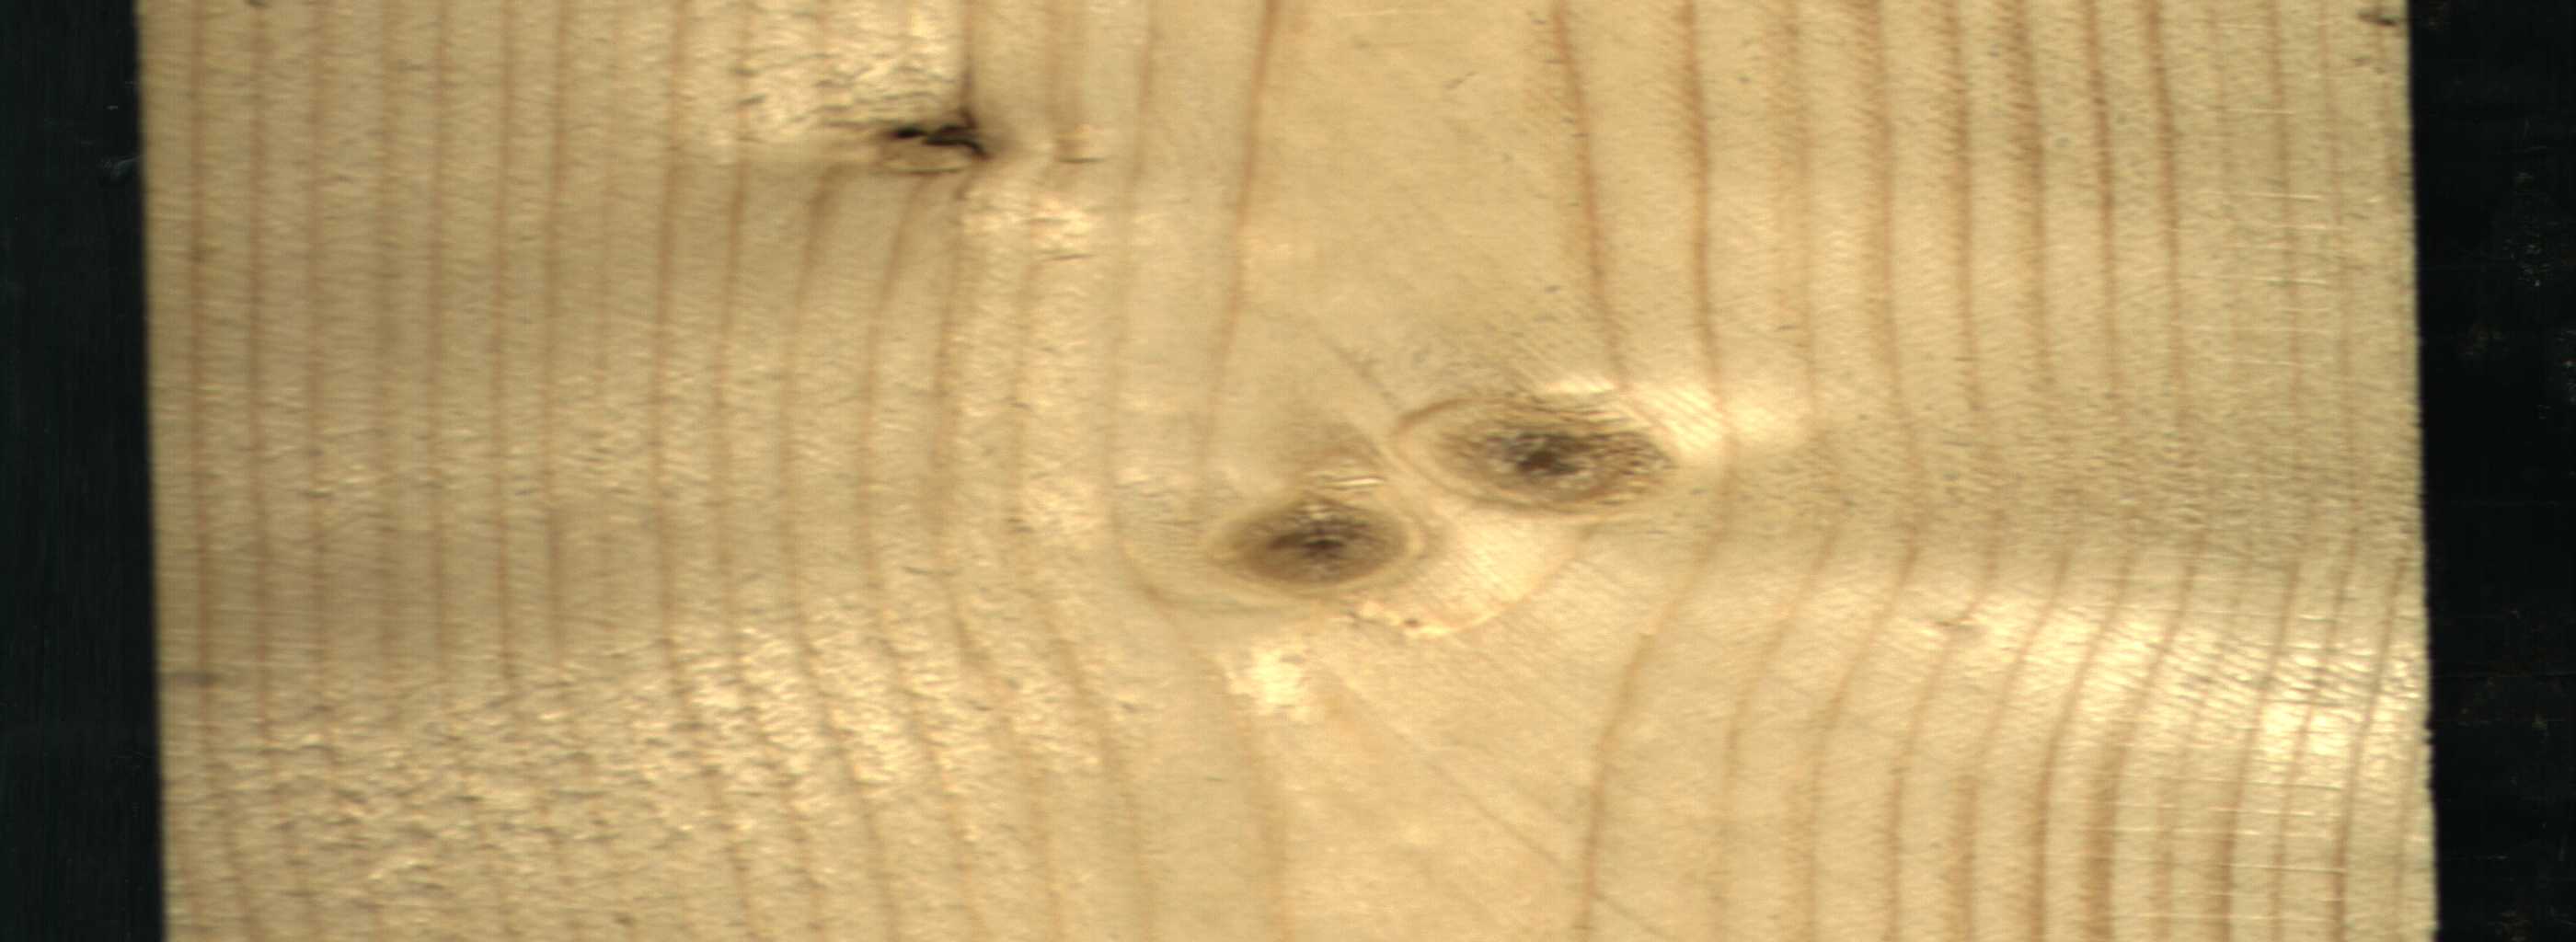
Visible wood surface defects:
Dead_Knot
Live_Knot
Live_Knot